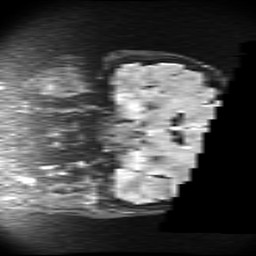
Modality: FLAIR
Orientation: coronal
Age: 65
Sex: female
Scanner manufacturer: ge
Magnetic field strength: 3 T
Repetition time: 11 s
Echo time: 0.1497 s